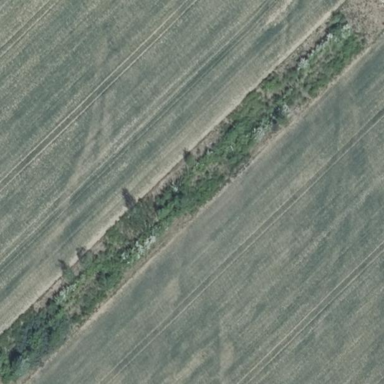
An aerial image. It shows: Fence enclosing scrubland area.